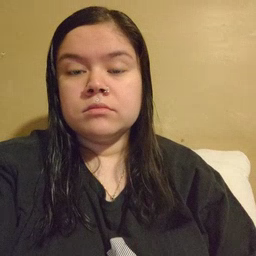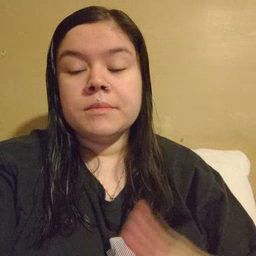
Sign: any